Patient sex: M
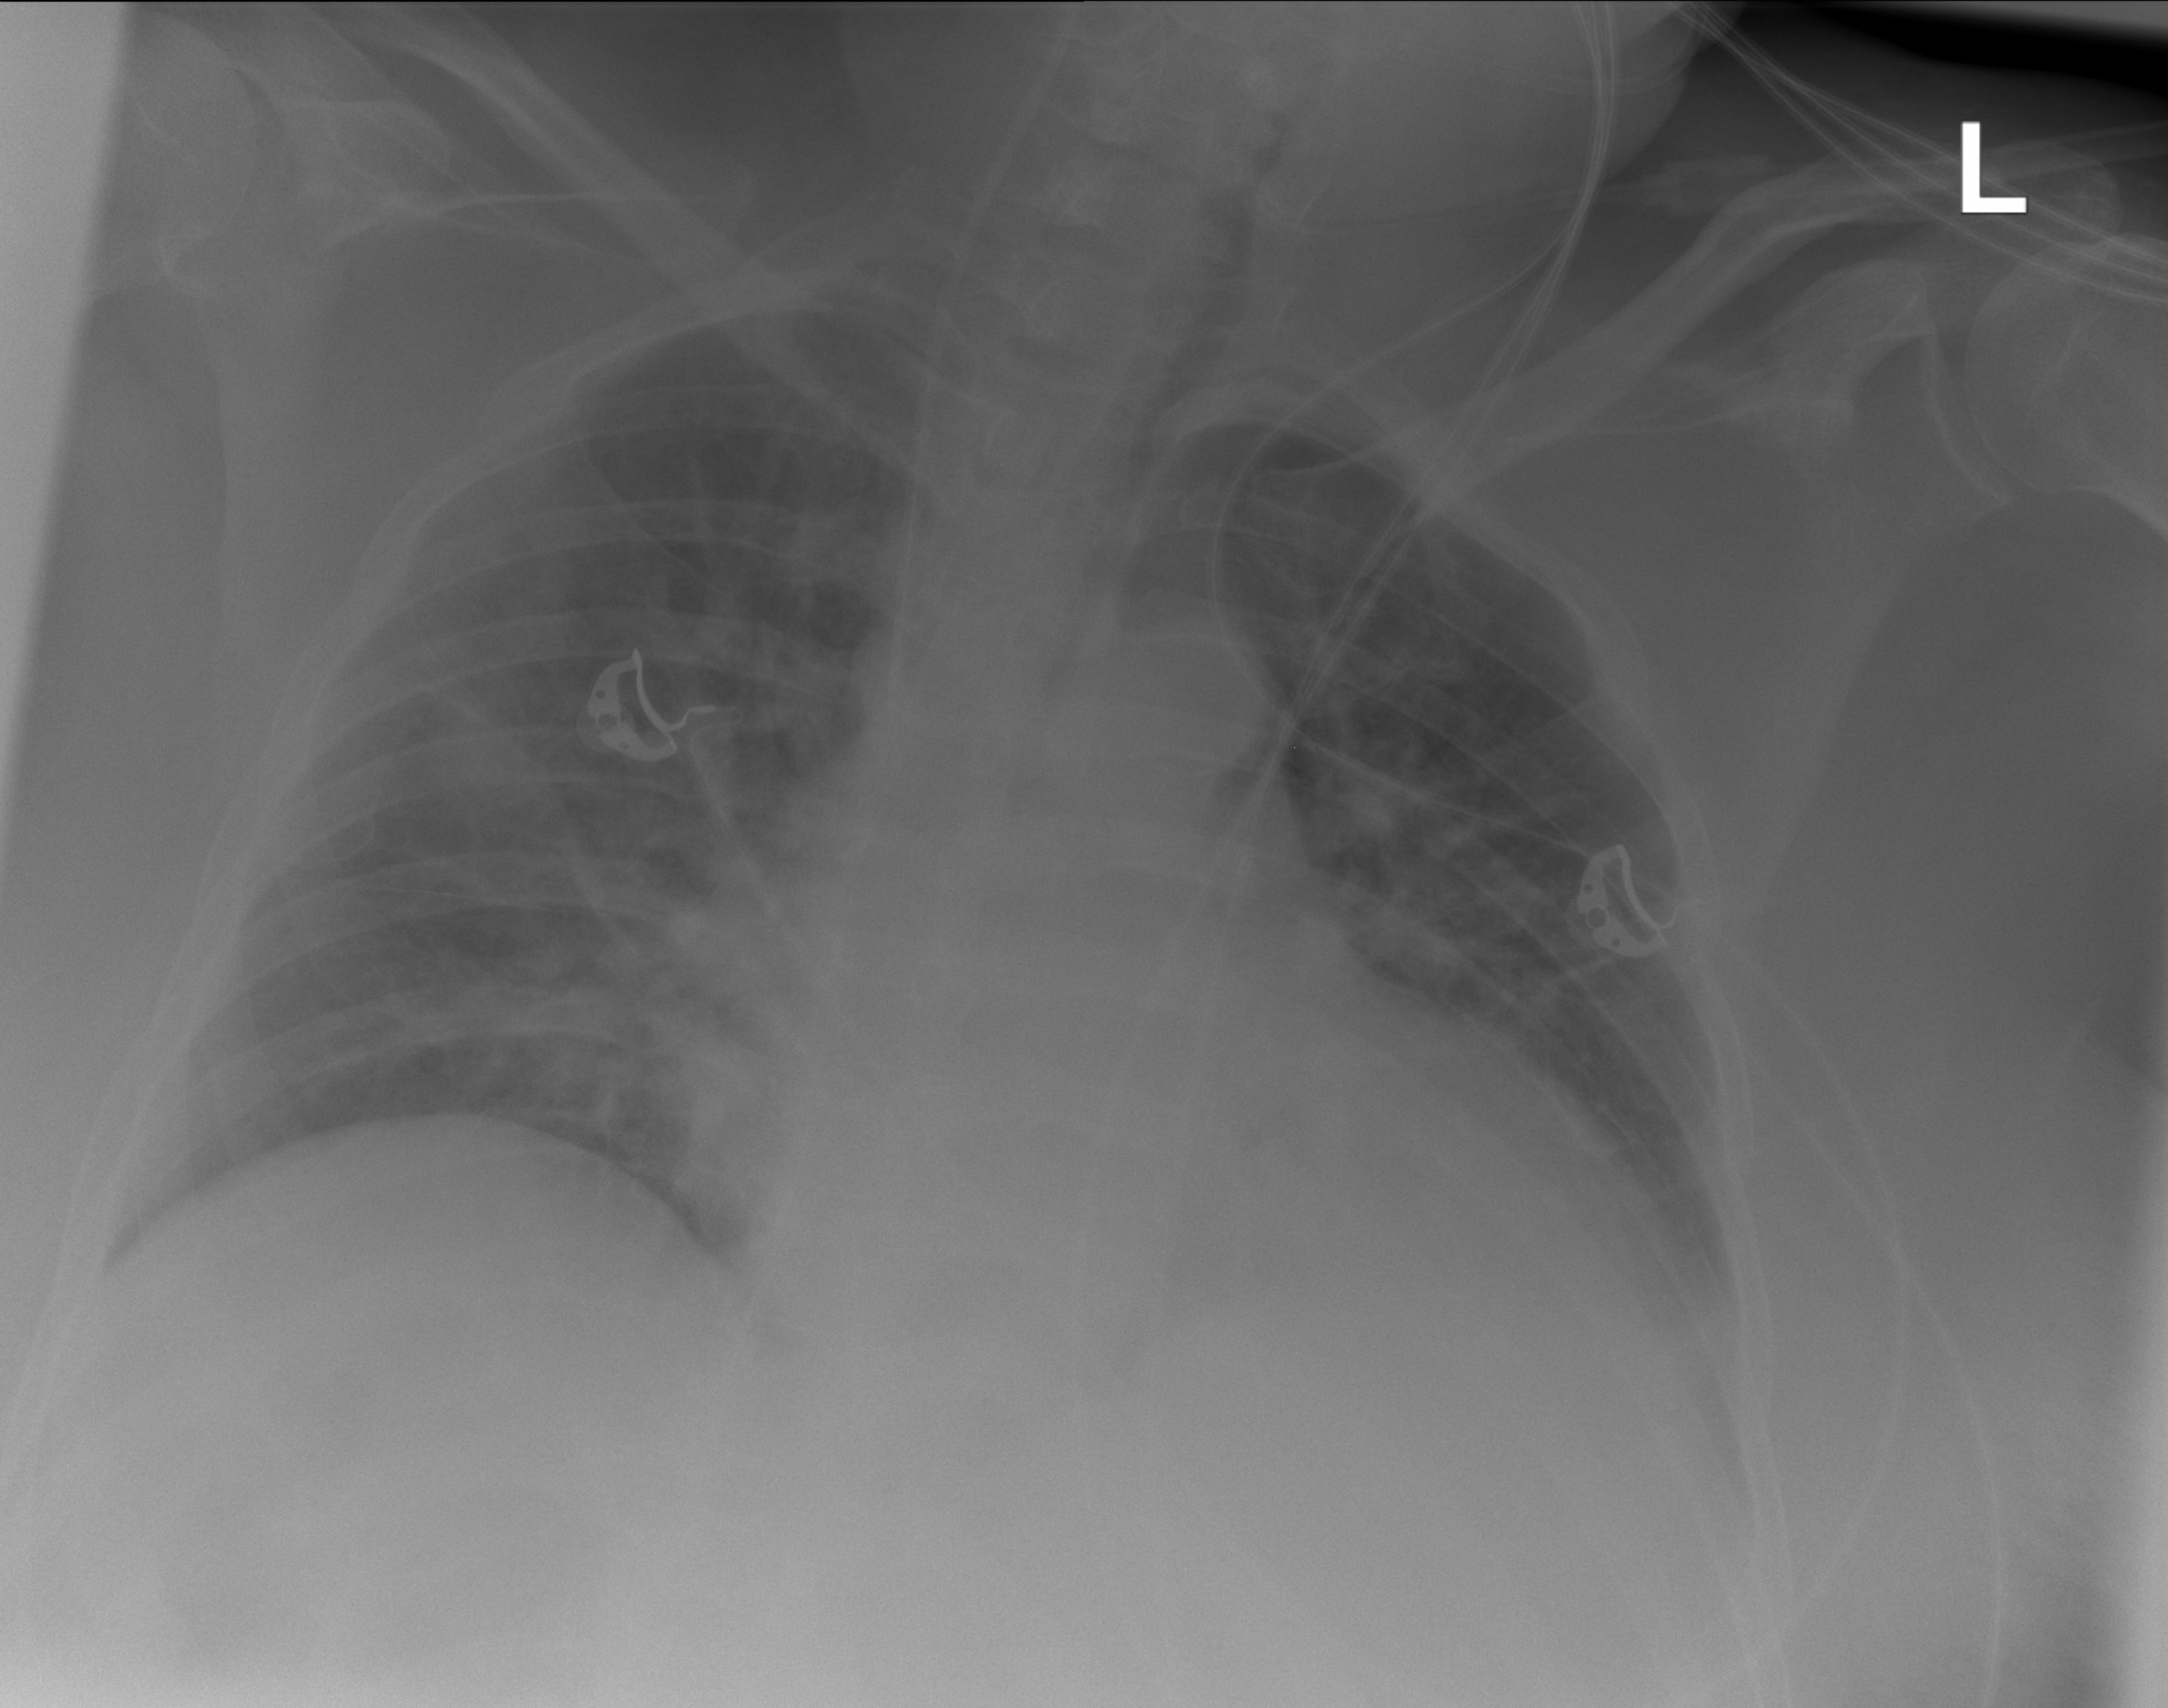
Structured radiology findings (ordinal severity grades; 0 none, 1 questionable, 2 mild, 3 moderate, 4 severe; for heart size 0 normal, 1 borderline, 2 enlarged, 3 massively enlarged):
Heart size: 2
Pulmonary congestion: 0
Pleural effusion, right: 0
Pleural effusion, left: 1
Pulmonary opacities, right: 0
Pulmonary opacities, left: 0
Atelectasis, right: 0
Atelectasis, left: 2